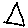
Label: triangle